Question: I have a question about Kmeans in R. I have a dataframe like the IRIS data that is available in R. I found a <URL> where they create a kmeans result that i like:
My question is, I want to reproduce the figure with my own data (dataframe 100X4) but i can't find how to do that. Can anyone help me with this?
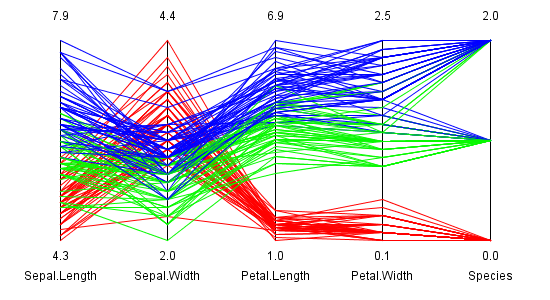
Answer: This is a parallel coordinates plot. You can use for example the 'parcoord' function from 'MASS' --
'''
library(MASS)
iris$Species = as.numeric(iris$Species)
parcoord(iris, col=iris$Species)
'''